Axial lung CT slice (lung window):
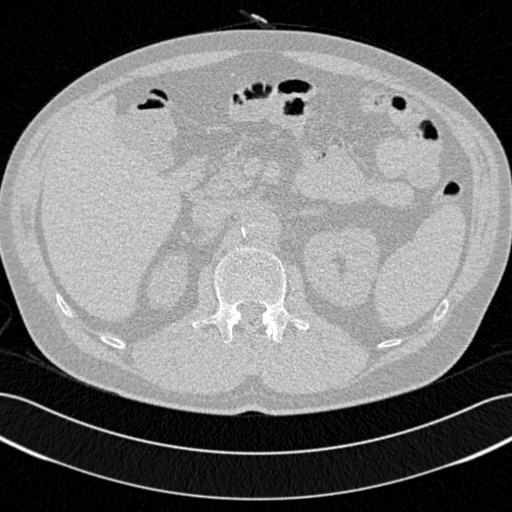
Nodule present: no